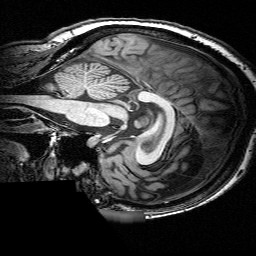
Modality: T1w
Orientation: sagittal
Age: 60
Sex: female
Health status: ill
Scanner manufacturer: siemens
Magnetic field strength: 3 T
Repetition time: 0.0025 s
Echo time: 0.00336 s